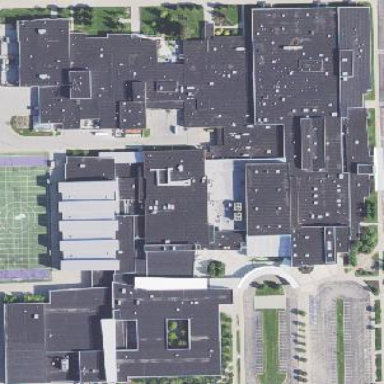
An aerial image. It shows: School building.